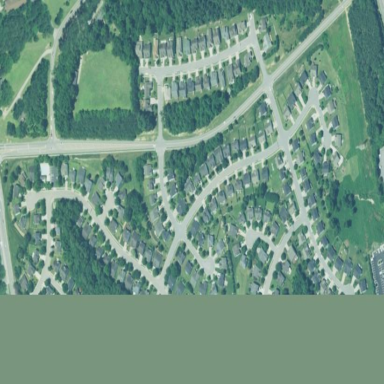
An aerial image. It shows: Residential area within neighborhood.